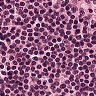
Metastatic tissue present: no